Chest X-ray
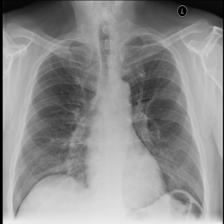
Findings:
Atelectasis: negative
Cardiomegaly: negative
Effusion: negative
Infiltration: negative
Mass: negative
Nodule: negative
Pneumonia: negative
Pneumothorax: negative
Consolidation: negative
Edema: negative
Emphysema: negative
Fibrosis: negative
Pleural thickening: negative
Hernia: negative